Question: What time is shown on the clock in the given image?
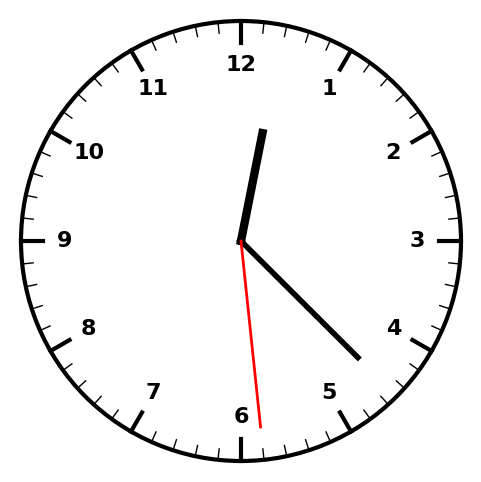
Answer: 12:22:29